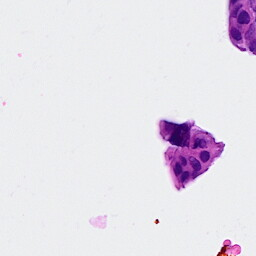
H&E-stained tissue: Breast